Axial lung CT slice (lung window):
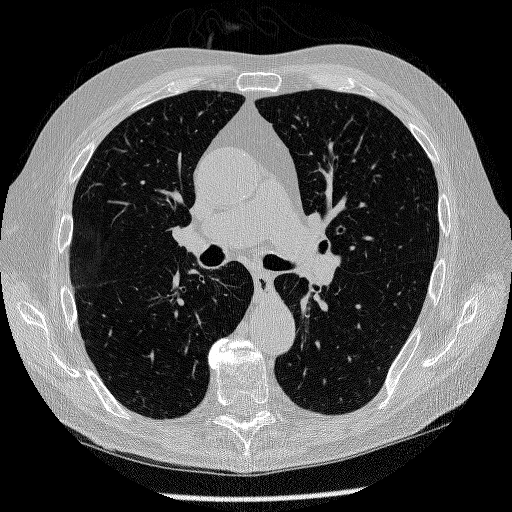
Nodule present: no